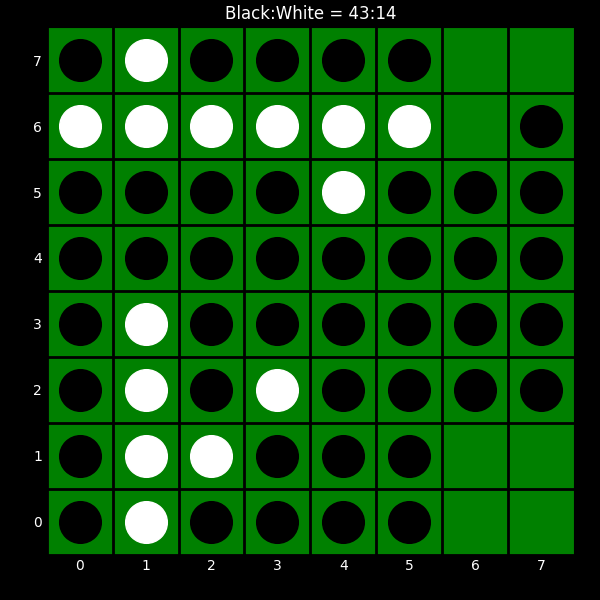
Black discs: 43
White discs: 14